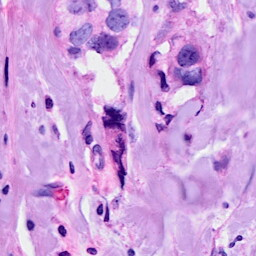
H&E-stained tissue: Breast